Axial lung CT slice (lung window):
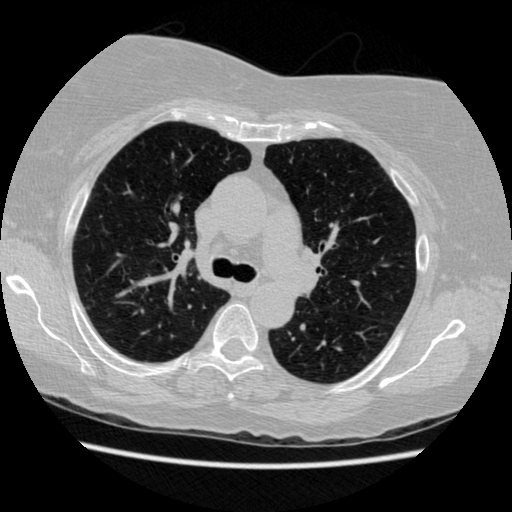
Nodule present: no